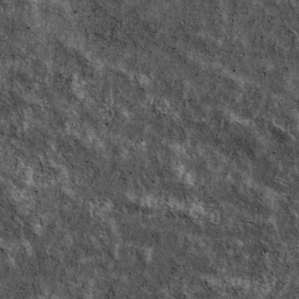
Label: non_frost